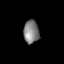
Tissue: skin
Cell type: Epithelial cells
Senescence score: 0.9759
Nuclear area (px): 350
Mean DAPI intensity: 130.249